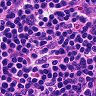
Metastatic tissue present: no